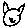
Label: cat